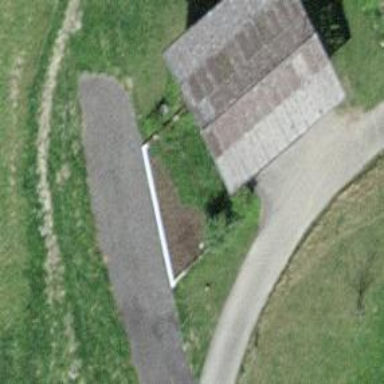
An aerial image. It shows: Garage building.